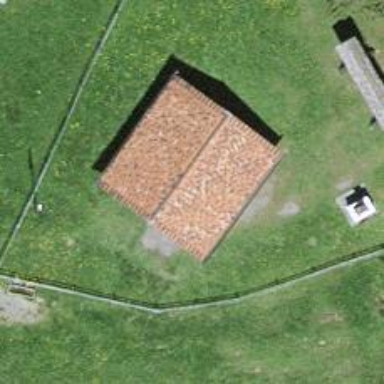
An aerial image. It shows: Barbecue facility.